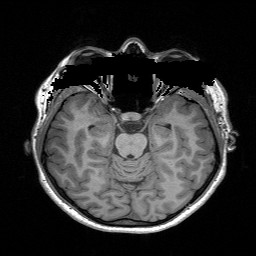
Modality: T1w
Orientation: coronal